Question: I have a screen on my ASP.Net page, which, depending on a selection by the user, they get offered between 1 and 5 text boxes. These boxes allow the user to type in an amount.
When the user enters the screen, based on certain criteria, a certain number of these edit boxes are displayed. They are not hidden... if I want 3 boxes, then only 3 boxes are on the screen.
In javascript, as the user types in an amount, a 'Total' edit box is displayed, summing up the values from each box.
So, as the user types, the value in the total updates with the total calculated for all text boxes:
I use:
'''
onkeyup="calculateTotal()"
'''
on the editbox.
To do that, I use the code below:
'''
function calculateTotal() {
var amt0 = $('.txtAmount0').val();
var amt1 = $('.txtAmount1').val();
var amt2 = $('.txtAmount2').val();
var amt3 = $('.txtAmount3').val();
var amt4 = $('.txtAmount4').val();
var amt = Number(amt0);
if (!isNaN(amt1))
amt += Number(amt1);
if (!isNaN(amt2))
amt += Number(amt2);
if (!isNaN(amt3))
amt += Number(amt3);
if (!isNaN(amt4))
amt += Number(amt4);
$('.txtTotalAmount').text('$' + amt);
}
'''
The first issue is that it seems I am losing some precision in the calculation:

I am not sure why I am getting a strange rounding issue, when all I am doing is summing up.
Additionally, it seems a bit dirty, if I added more boxes, I need to modify the code.
Is there a better way for this code to work?
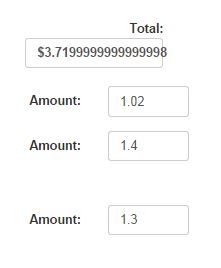
Answer: You can something like this:
'''
var sum = 0;
$("input[class*='txtAmount']").each(function() {
if ($.isNumeric($(this).val()) ) {
sum += Number($(this).val());
}
});
$('.txtTotalAmount').text('$' + sum.toFixed(2));
'''